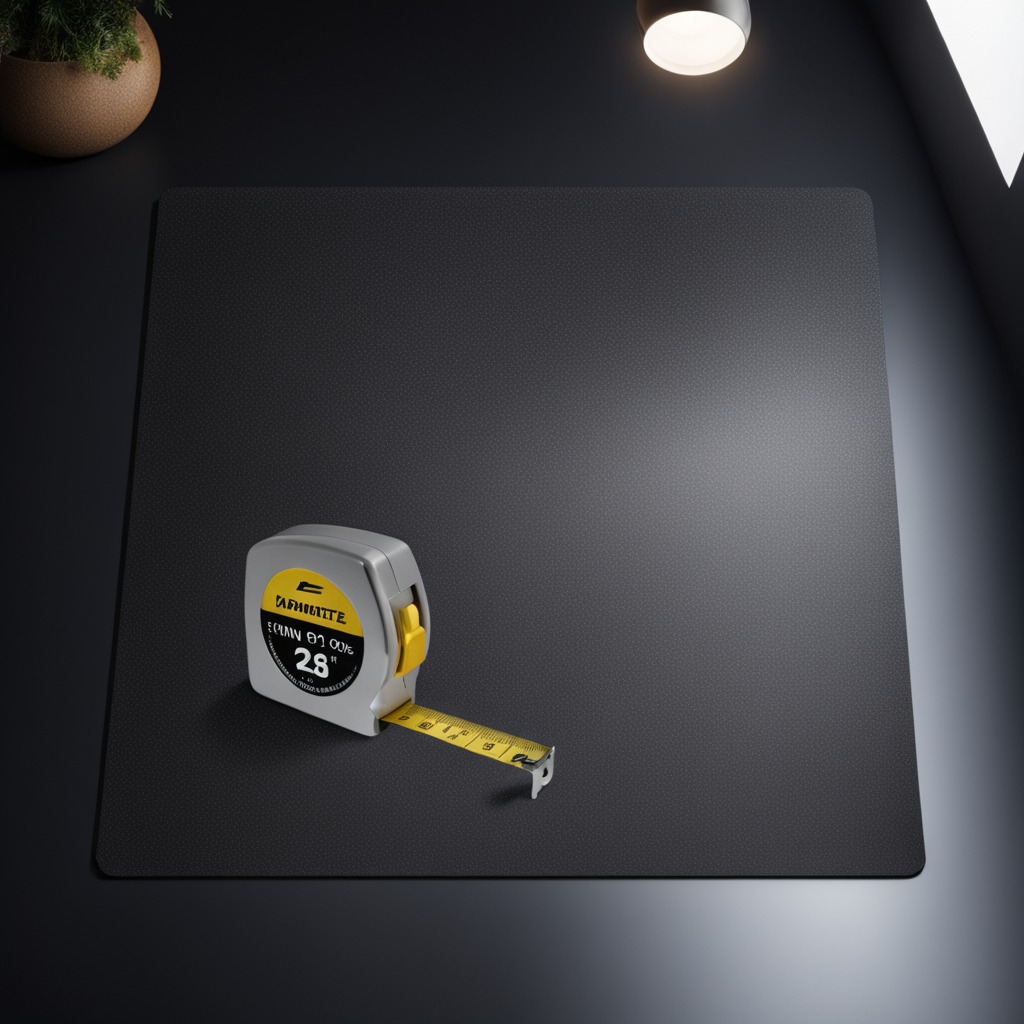
A measuring tape is lying on the clean granite tabletop covered with a black rubber mat inside a workshop under bright overhead lighting crisp shadows high clarity worn but beneath the mat